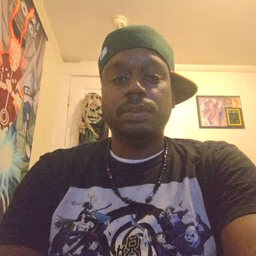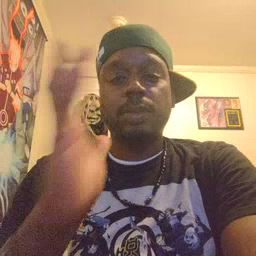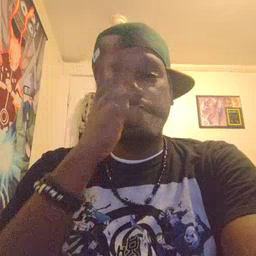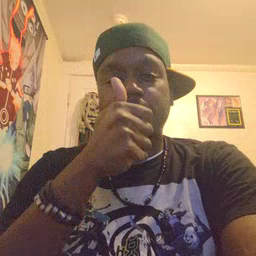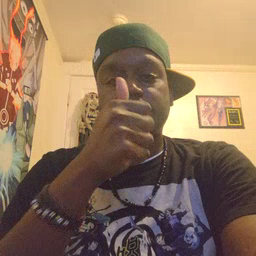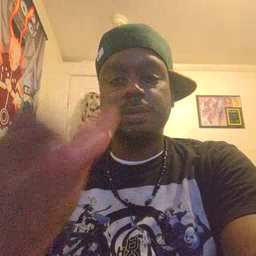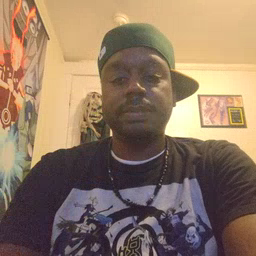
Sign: pretty